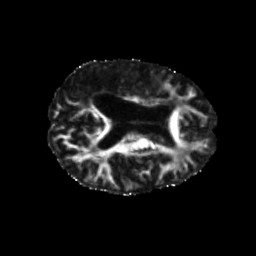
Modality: FA
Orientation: axial
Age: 69
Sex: female
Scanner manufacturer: siemens
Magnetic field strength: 3 T
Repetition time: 5.25 s
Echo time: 0.08 s